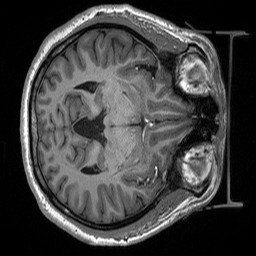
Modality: T1w
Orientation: axial
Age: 38
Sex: female
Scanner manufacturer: siemens
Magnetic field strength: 3 T
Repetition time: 2.53 s
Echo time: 0.00219 s